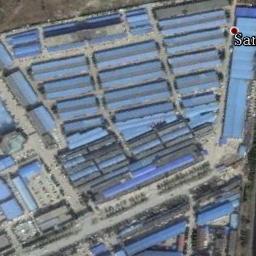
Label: industrial_area